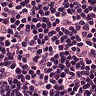
Metastatic tissue present: no